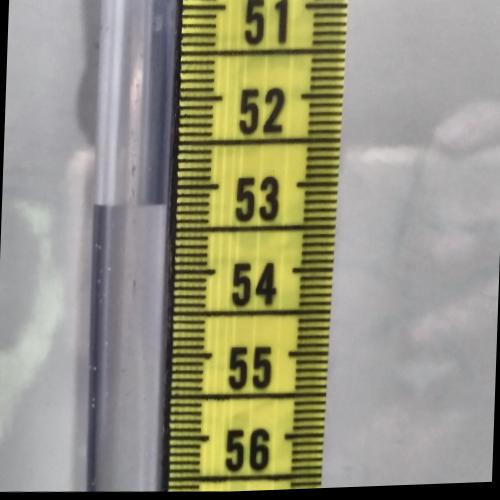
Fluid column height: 53.2 cm